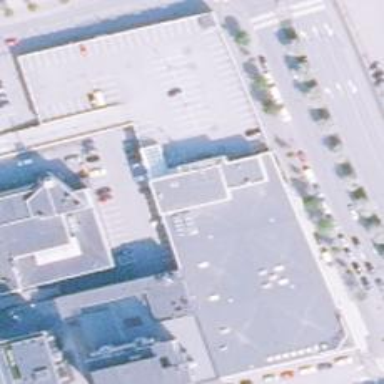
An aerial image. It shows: White retail building.